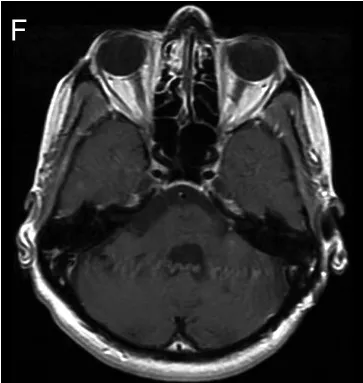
MRI study of the patient's metastatic lesion. MRI with contrast at 10 years (E-F) after the original craniotomy showed no signs of recurrent disease. Used with permission from Barrow Neurological Institute, Phoenix, Arizona.
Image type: radiology (mri)